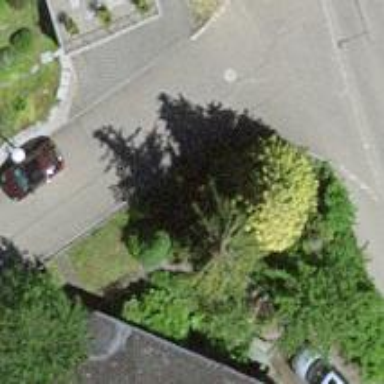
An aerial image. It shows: Driveway leading to service road.